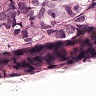
Metastatic tissue present: yes